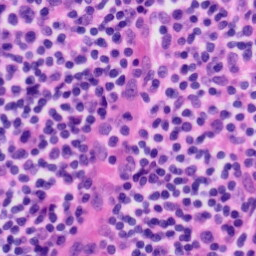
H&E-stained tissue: Tonsil